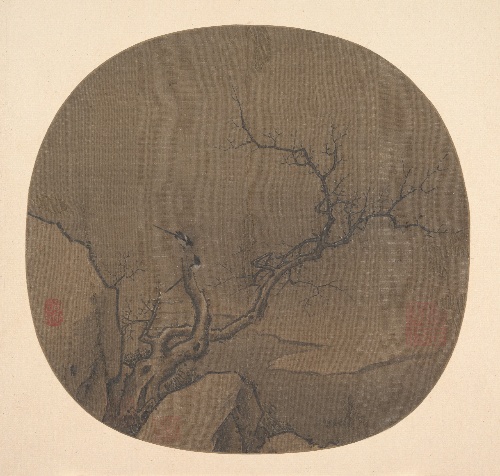
Artist: Unidentified artist|Ma Yuan
Artist bio: |Chinese, active ca. 1190–1225
Object type: Fan mounted as an album leaf
Classification: Paintings
Medium: Fan mounted as an album leaf; ink and white pigment on silk
Culture: China
Period: Ming (1368–1644) or Qing dynasty (1644–1911)
Dimensions: 9 5/8 x 10 in. (24.4 x 25.4 cm)
Department: Asian Art
Credit line: From the Collection of A. W. Bahr, Purchase, Fletcher Fund, 1947
Accession year: 1947
Repository: Metropolitan Museum of Art, New York, NY
Tags: Birds|Trees